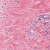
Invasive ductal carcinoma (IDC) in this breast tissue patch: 0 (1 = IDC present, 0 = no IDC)